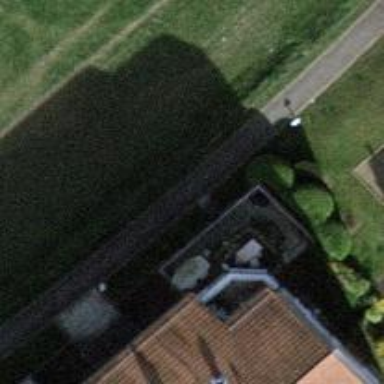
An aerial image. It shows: Garden enclosed by fence.